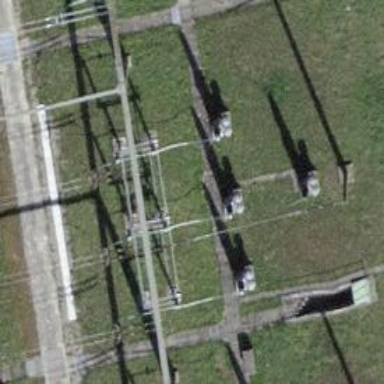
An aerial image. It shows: Insulator used in power systems.